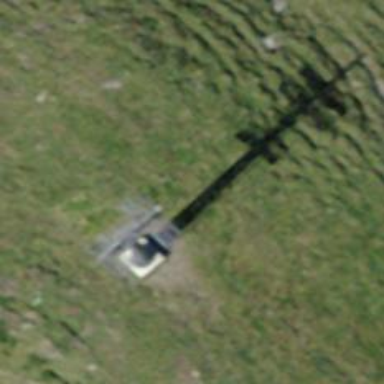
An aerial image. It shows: Pylon used for aerialway.